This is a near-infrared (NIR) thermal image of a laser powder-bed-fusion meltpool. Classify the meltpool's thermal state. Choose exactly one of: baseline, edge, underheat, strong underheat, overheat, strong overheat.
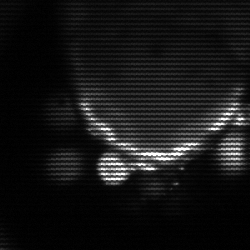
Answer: baseline